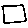
Label: square